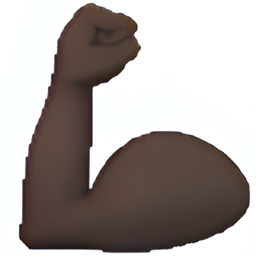
Name: flexed biceps
Emoji: 💪🏿
Group: People & Body
Sub-group: body-parts